Interaction volume radius: 5 \u00c5
Interaction volume height: 25 \u00c5
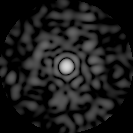
Disorder parameter: 0.8186